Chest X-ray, PA view. Patient: 45 years old, sex M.
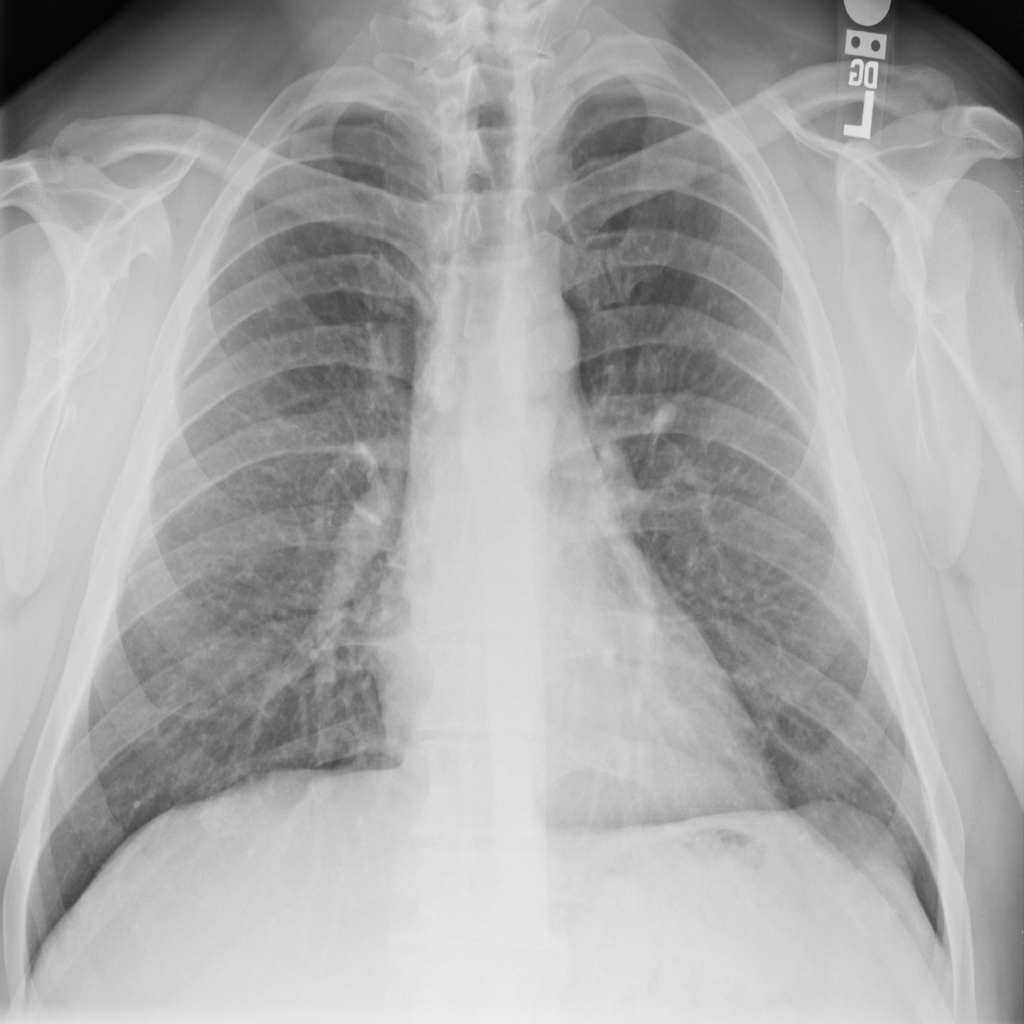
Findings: No Finding